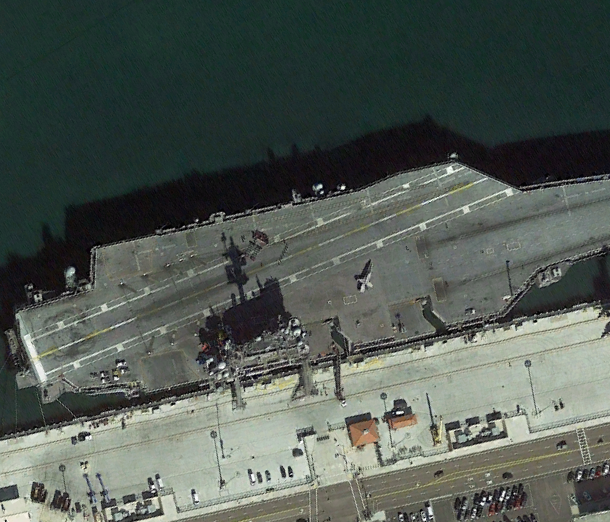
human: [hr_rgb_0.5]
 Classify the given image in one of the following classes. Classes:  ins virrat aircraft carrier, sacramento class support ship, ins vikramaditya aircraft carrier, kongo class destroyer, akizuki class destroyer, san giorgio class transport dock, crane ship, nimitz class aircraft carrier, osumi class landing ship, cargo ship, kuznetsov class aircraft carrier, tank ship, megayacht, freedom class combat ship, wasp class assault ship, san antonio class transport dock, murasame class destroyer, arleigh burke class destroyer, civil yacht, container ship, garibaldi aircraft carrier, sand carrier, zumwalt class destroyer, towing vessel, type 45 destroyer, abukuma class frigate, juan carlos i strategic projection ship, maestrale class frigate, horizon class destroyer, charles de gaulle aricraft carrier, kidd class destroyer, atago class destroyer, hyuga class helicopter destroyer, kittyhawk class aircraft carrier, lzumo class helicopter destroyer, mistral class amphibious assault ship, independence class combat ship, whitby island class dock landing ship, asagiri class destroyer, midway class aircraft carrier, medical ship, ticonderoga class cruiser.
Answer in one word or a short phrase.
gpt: Nimitz class aircraft carrier